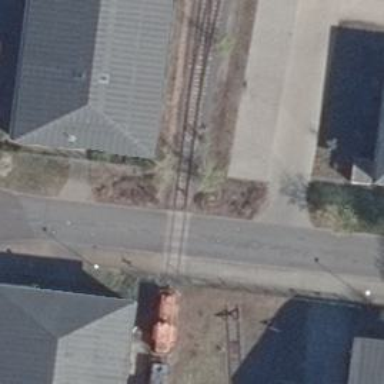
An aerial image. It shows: Railway level crossing.